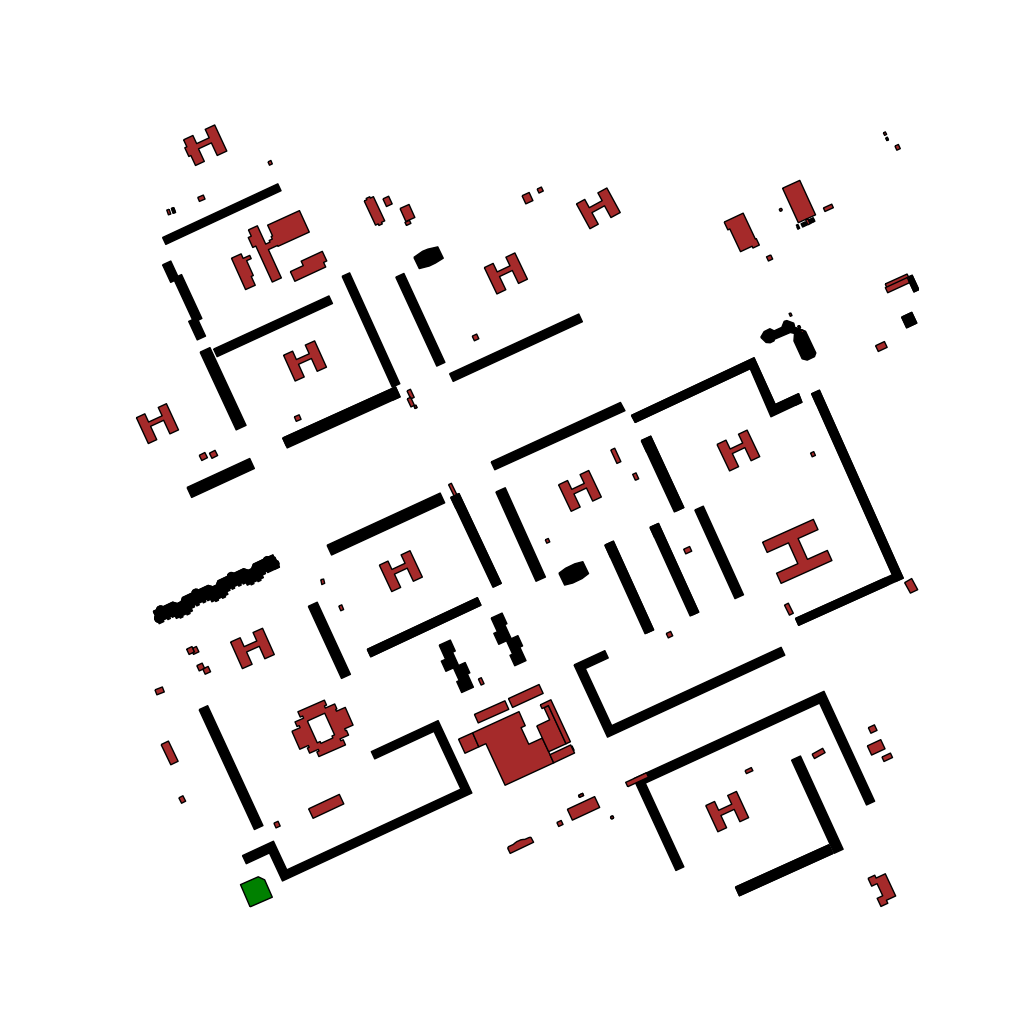
Tags: overhead vector_map, business, recreation, residential, modern, soviet, high_rise, individual_rise, low_rise, density_3, Building, Facility, Park, 1.0 km²